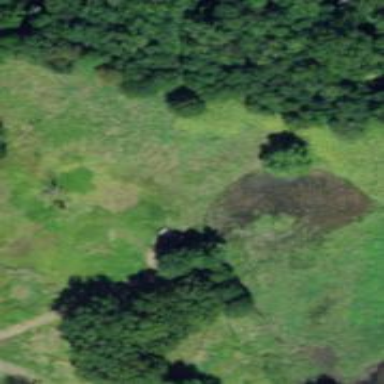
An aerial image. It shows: Marsh wetland.